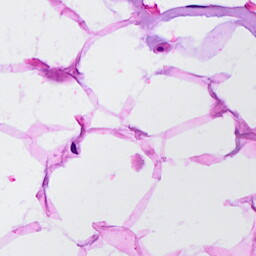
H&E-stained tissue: Breast